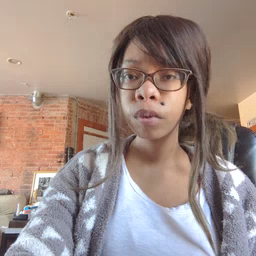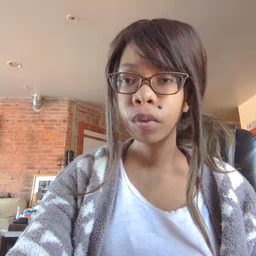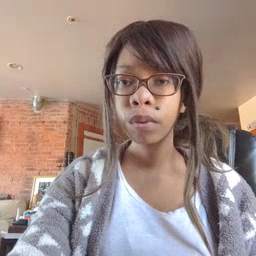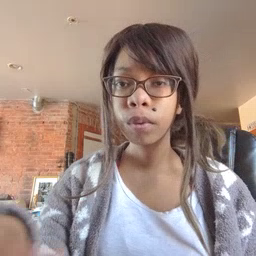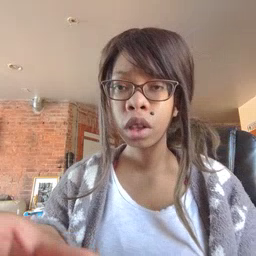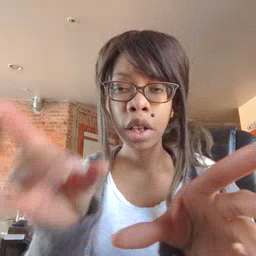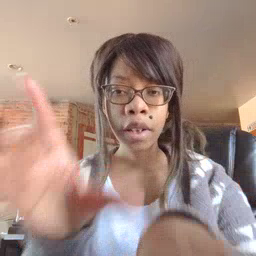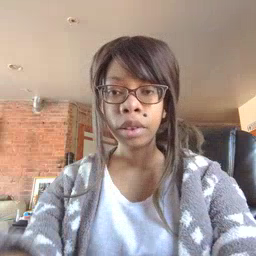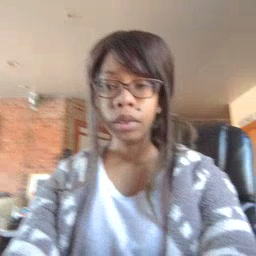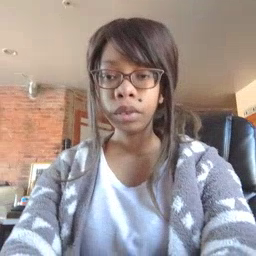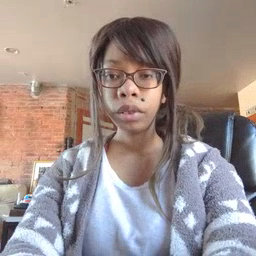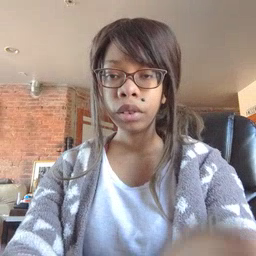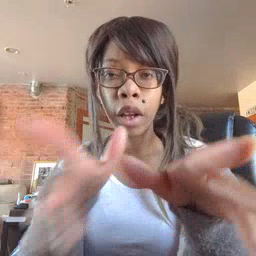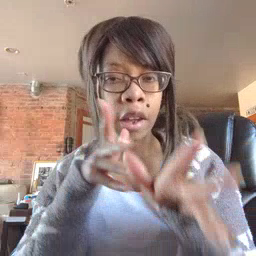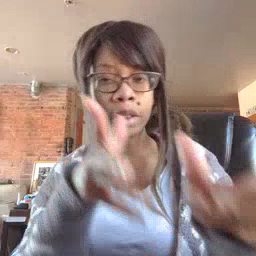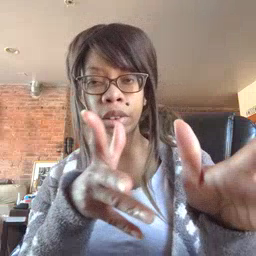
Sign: hate